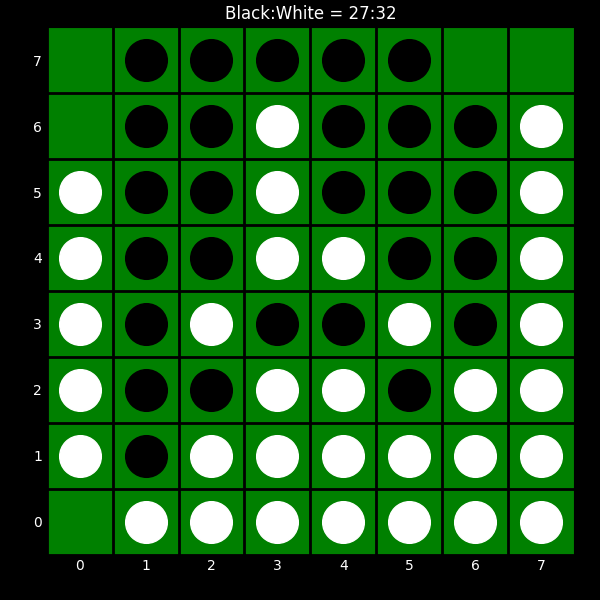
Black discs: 27
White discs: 32